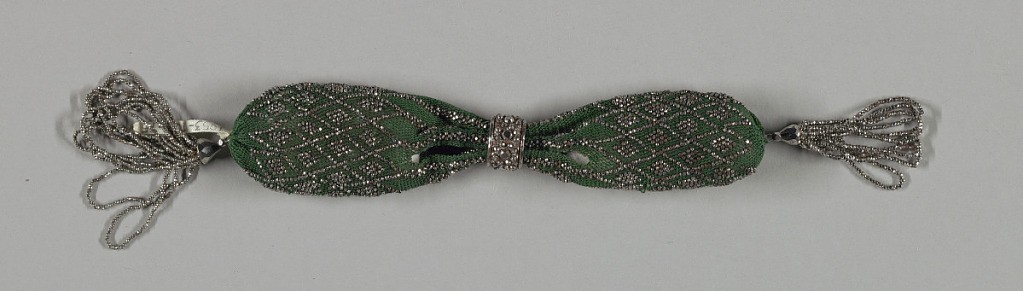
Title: Miser's purse
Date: early 19th century
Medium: silk, metal Technique: crocheted
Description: Crocheted dark green silk ornamented with cut steel beads in a diamond repeat pattern.  An ornate steel ring controls side closing; steel band tassels at each end.